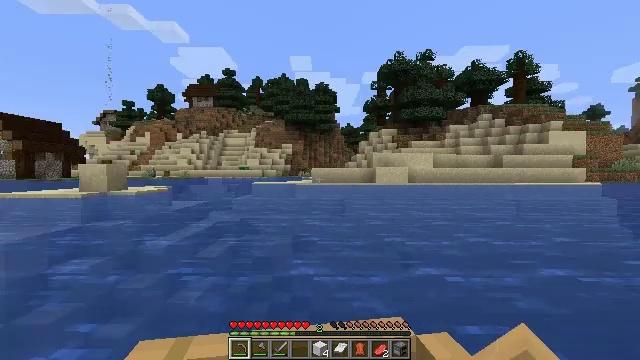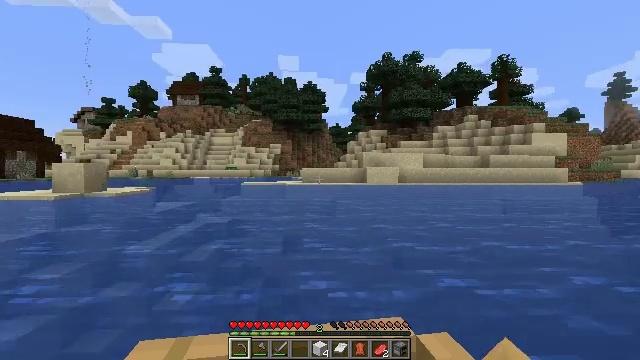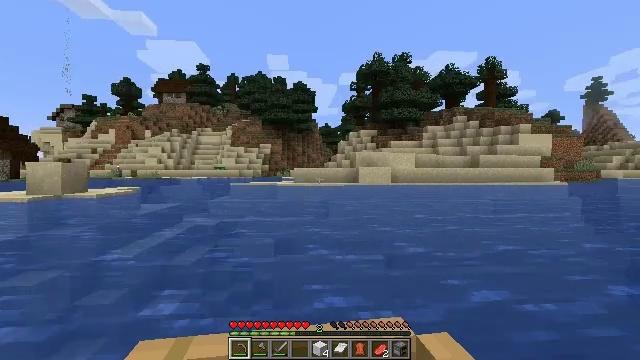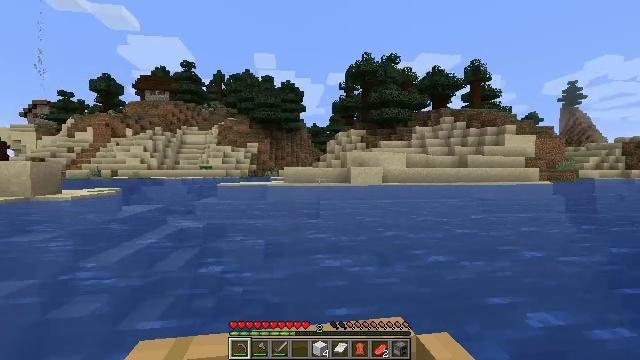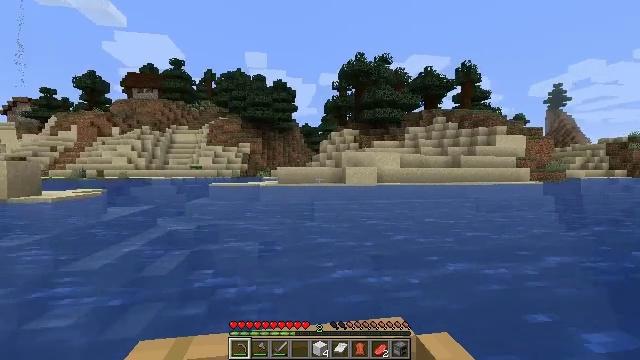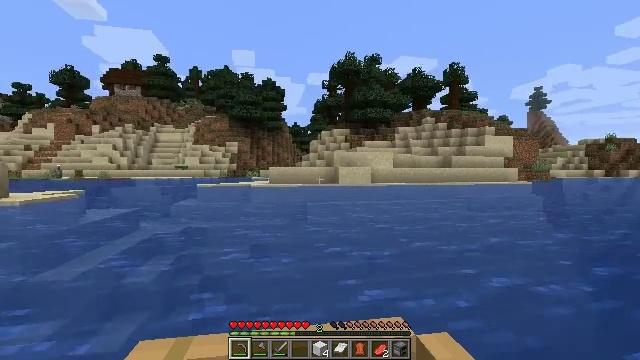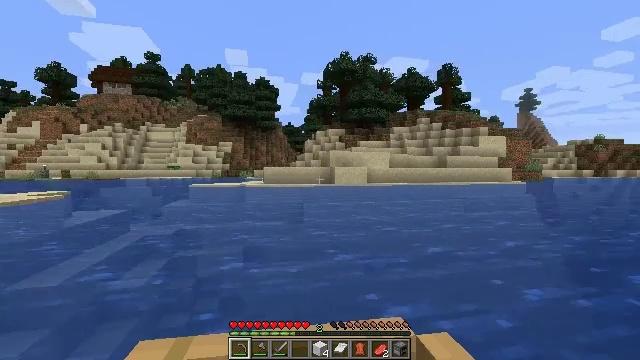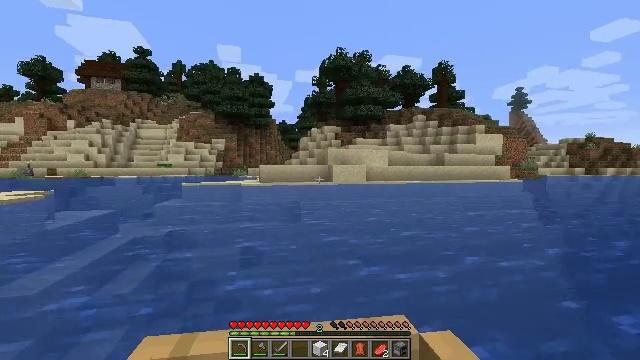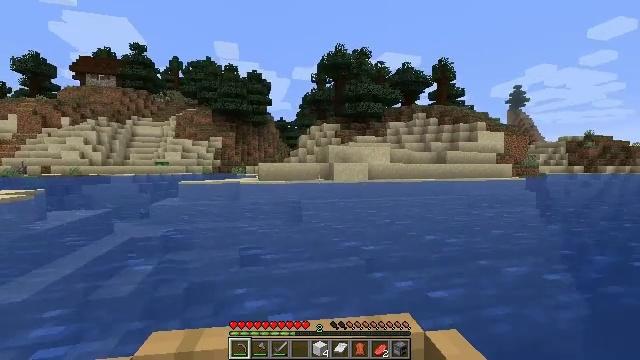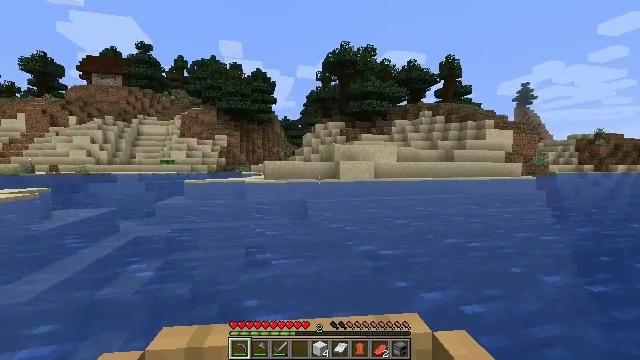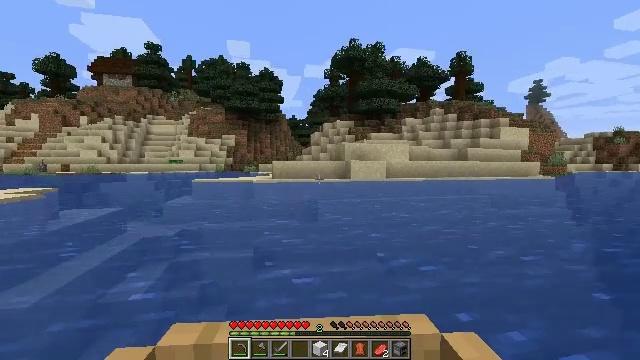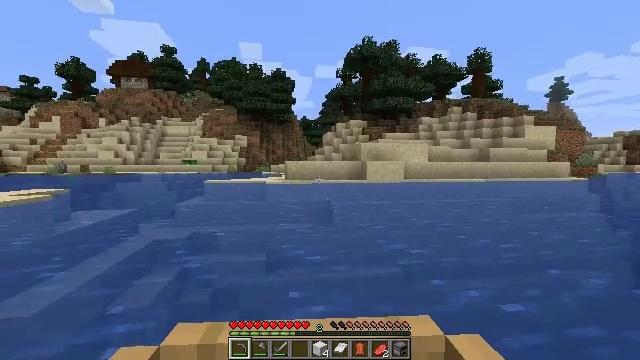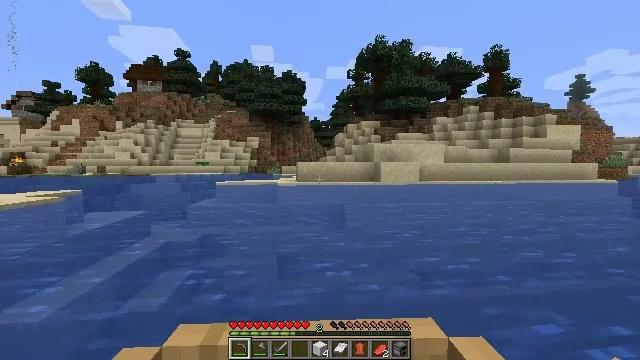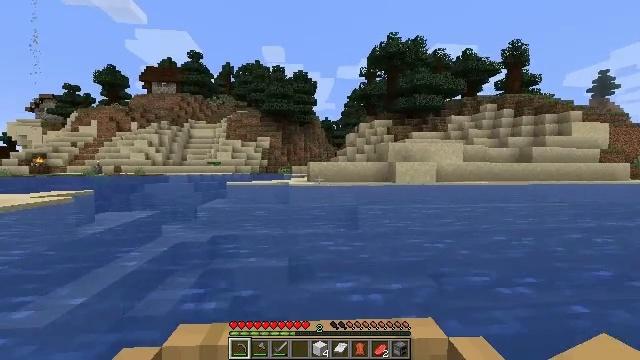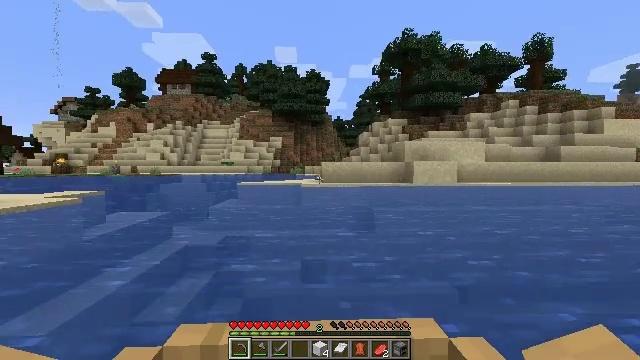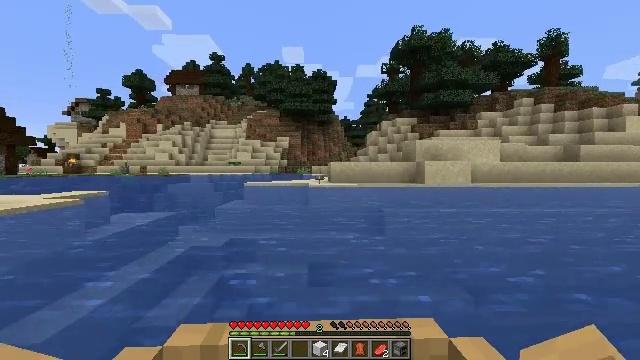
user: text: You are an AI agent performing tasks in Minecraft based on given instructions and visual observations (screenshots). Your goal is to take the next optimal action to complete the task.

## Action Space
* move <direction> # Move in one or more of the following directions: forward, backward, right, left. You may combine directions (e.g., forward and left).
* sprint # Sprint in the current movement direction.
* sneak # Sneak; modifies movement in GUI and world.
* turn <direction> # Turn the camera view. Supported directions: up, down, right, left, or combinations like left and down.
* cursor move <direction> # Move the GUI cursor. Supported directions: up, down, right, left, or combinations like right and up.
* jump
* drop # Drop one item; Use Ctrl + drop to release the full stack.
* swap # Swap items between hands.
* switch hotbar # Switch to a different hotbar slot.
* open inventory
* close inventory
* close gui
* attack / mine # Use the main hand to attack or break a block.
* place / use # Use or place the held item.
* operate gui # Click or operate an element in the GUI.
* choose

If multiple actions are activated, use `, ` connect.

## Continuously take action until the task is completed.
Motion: motion action
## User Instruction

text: Mine the blue bed to pick it up.
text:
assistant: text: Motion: move forward
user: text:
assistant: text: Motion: move forward
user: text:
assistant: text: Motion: move forward
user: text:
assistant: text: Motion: move forward
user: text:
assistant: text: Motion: move forward
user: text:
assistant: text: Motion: move forward
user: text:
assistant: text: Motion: move forward
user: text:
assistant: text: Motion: move forward and move left, turn left
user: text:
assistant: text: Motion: move forward and move left, turn left
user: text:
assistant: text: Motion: move forward and move left, turn left
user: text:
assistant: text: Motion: move forward and move left
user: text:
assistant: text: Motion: move forward
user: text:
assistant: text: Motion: move forward
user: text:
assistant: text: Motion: move forward
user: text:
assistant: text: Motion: move forward
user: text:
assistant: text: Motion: move forward and move left
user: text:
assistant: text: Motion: move forward and move left
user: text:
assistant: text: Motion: move forward and move left
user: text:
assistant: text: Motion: move forward and move left
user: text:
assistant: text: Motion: move forward and move left
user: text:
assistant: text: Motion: move forward
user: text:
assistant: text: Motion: move forward
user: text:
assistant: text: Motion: move forward
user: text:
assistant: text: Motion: move forward and move left
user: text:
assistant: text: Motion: move forward and move left
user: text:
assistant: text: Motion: move forward and move left
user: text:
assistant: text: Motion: move forward
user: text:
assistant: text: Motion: move forward
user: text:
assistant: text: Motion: move forward
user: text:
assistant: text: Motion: move forward